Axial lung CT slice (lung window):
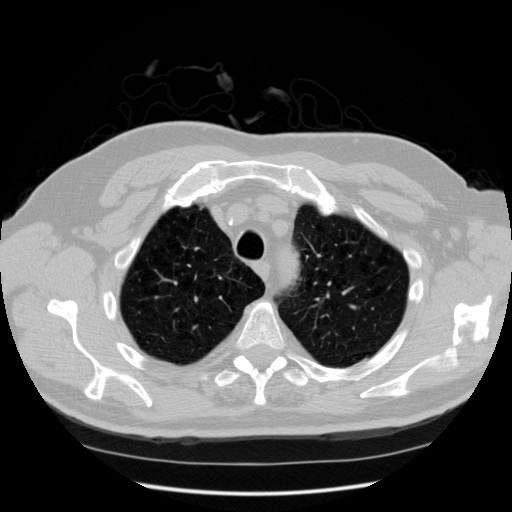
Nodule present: no